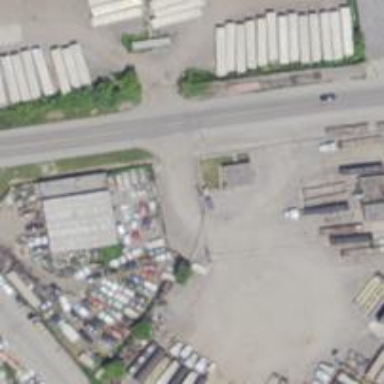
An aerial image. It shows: Industrial area.